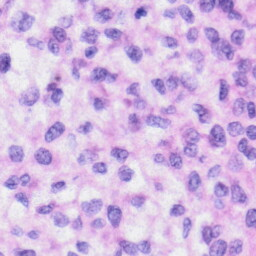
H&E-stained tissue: Liver